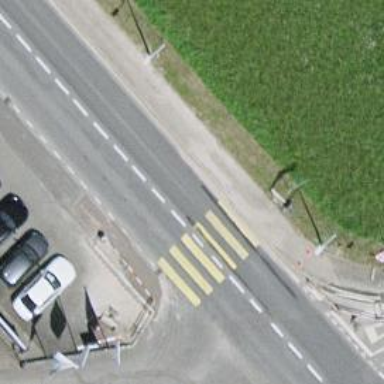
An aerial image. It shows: Uncontrolled road crossing.